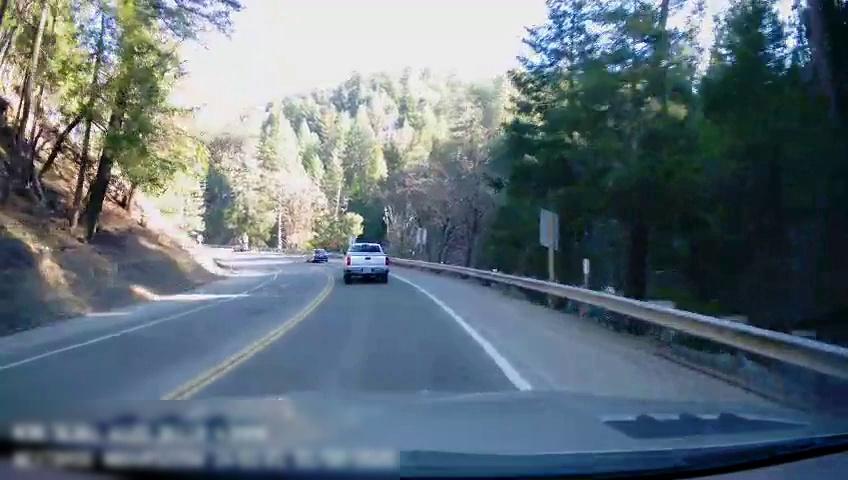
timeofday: Day
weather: Sunny
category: Drivable Space
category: Drivable Space
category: Vehicles | Truck
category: Vehicles | Car
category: Lanes | Opposite Lane
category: Lanes | Current Lane
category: Lanes | Opposite Lane
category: Lanes | Current Lane